Question: I am attempting to plot a single US state, California:
'map('state', region = c('CA')'
I get a nice plot:

However, the state is small. I can't seem to find any arguments regarding how to resize the image. I've attempted some common solutions that might be used within ggplot, such as
'map('state', region = c('CA'), height=600, width=800)'
but nothing changes. Any advice would be lifesaving. Thanks.
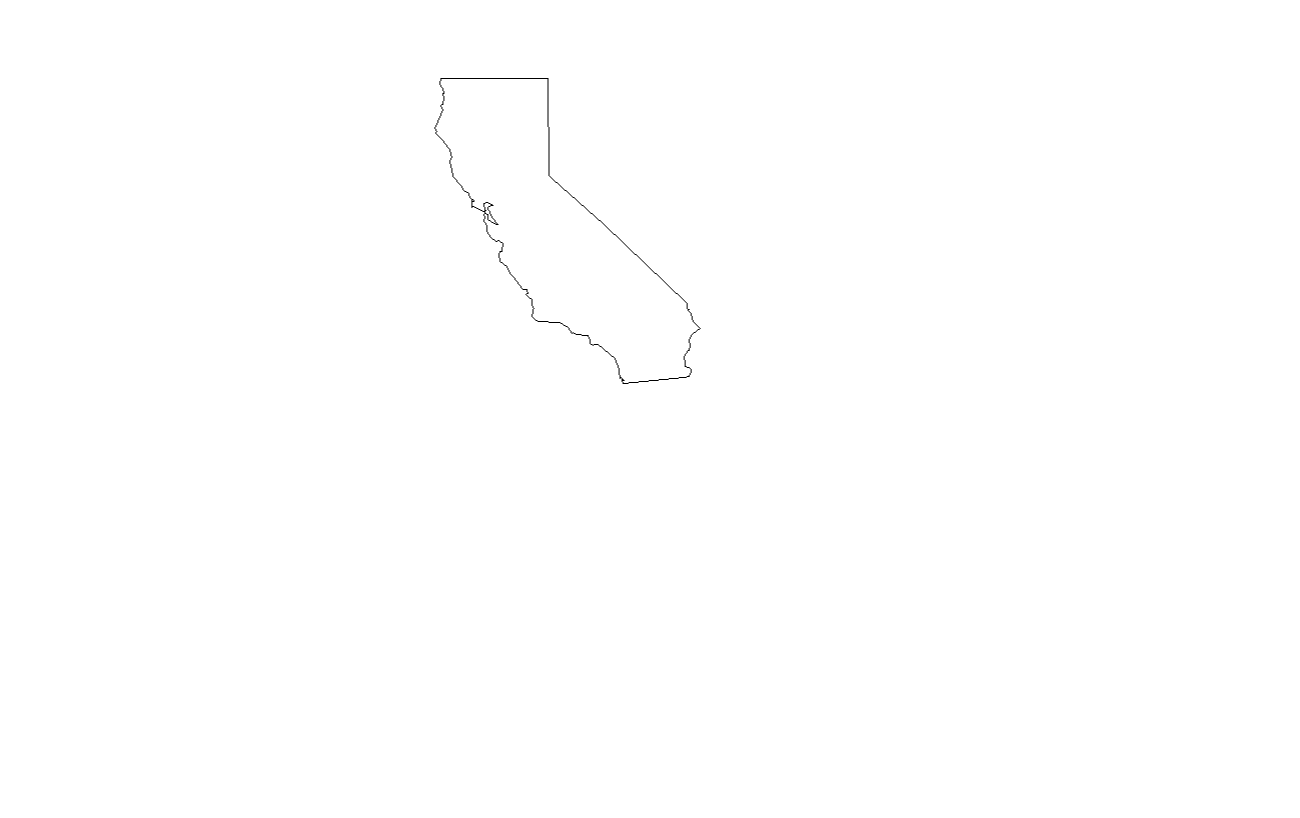
Answer: If you can use 'ggplot2', it's quite a bit easier to resize:
'''
library(sp)
library(maps)
library(maptools)
library(ggplot2)
calif <- map_data('state', region="CA")
calif.df <- fortify(calif)
gg <- ggplot()
gg <- gg + geom_map(data=calif.df, map = calif.df,
aes(map_id=region, x=long, y=lat),
fill="white", color="black")
gg <- gg + coord_map()
gg <- gg + labs(x="", y="")
gg <- gg + theme(plot.background = element_rect(fill = "transparent", color = NA),
panel.border = element_blank(),
panel.background = element_rect(fill = "transparent", color = NA),
panel.grid = element_blank(),
axis.text = element_blank(),
axis.ticks = element_blank(),
legend.position = "right")
gg
'''